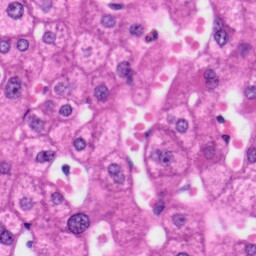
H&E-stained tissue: Liver